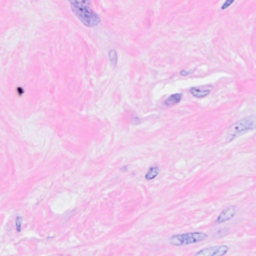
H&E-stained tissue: Breast